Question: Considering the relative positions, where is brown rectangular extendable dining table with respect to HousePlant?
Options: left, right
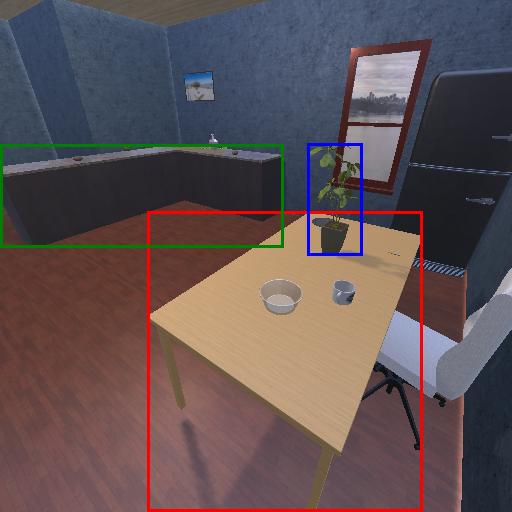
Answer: left